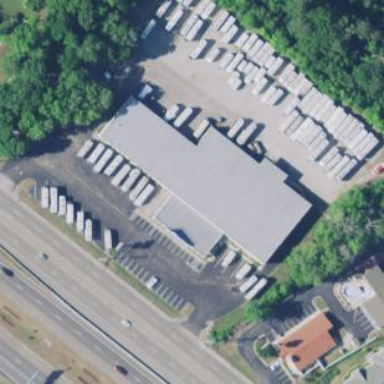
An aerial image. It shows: Building that houses car shop.